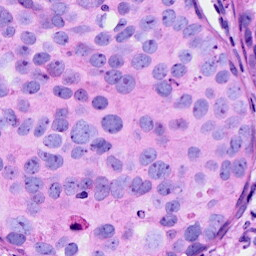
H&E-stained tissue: Breast